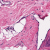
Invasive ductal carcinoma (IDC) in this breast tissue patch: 0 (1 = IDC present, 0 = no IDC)